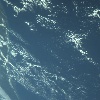
Label: water